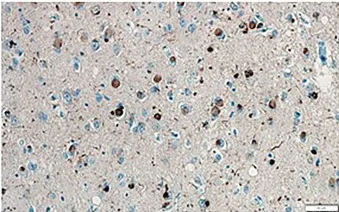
Macroscopic and microscopic findings of histopathological examination of brain tissue. (C) Lewy bodies, dystrophic Lewy neurites and dots in the amygdala (alpha-syn 5G4, magnification 200x).
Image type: pathology (immunostaining)